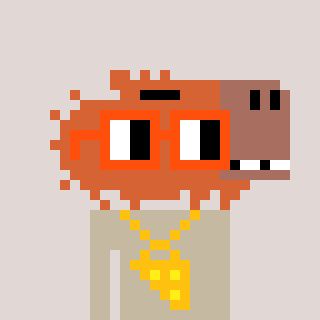
a pixel art character with square orange glasses, a capybara-shaped head and a bege-colored body on a warm background